Question: I'm using Sublime Text 3(Version 3.1.1, build 3176) on macOS High Sierra(Version 10.13.3).
I want to make 'SublimeLinter-cppcheck' plugin & 'cppcheck' work in my Sublime Text 3, so I installed them according to <URL> and other web sites.
Now my 'SublimeLinter.sublime-settings' is like this.
(I also use the plugin for Python, so there are settings for flake8.)
'''
{
"debug": true,
"linters": {
"cppcheck": {
"@disable": false,
"source": "source.cpp",
"lint_mode": "save",
"args": [],
"enable": "style",
"excludes": [],
"std": ["c++11"]
},
"flake8": {
"@disable": false,
"source": "source.py",
"args": ["--ignore=E111"],
"enable": "style",
"excludes": [],
}
},
}
'''
Then I check whether they were successfully installed or not with 'test.cpp' which is shown below.
'''
#include <iostream>
using namespace std;
int main()
{
cout << "it works" << endl;
return 0;
'''
This code has apparently an error, so if they were successfully installed, some lint results will appear in the code.
In the debug console, cppcheck seems to be working, so I think I succeeded to install it. Here is the output of debug console.
'''
SublimeLinter: sublime_linter.py:249: Delay buffer 28 for 0.1s
SublimeLinter: sublime_linter.py:249: Delay buffer 28 for 0.0s
SublimeLinter: linter.py:798: Checking lint mode background vs lint reason on_save
SublimeLinter: #98 linter.py:818: 'cppcheck' is linting 'test.cpp'
SublimeLinter: #98 linter.py:1174: Running ...
/Users/ASHIJANKEN/Desktop (working dir)
$ /usr/local/bin/cppcheck --template=gcc --inline-suppr --quiet --std=c++11 --enable=style /Users/ASHIJANKEN/Desktop/test.cpp
SublimeLinter: #98 linter.py:866: cppcheck output:
/Users/ASHIJANKEN/Desktop/test.cpp:6:0: warning: Invalid number of character '{' when no macros are defined. [syntaxError]
{
^
SublimeLinter: #98 linter.py:906: cppcheck: No match for line: '{'
SublimeLinter: #98 linter.py:906: cppcheck: No match for line: '^'
SublimeLinter: sublime_linter.py:432: Linting buffer 28 took 0.03s
'''
However, no lint result is appear in editing window.

I don't know why lint results don't appear. Where did I made mistakes?
I know that cppcheck doesn't work when lint_mode is background(<URL>. is it related to this strange behavior?
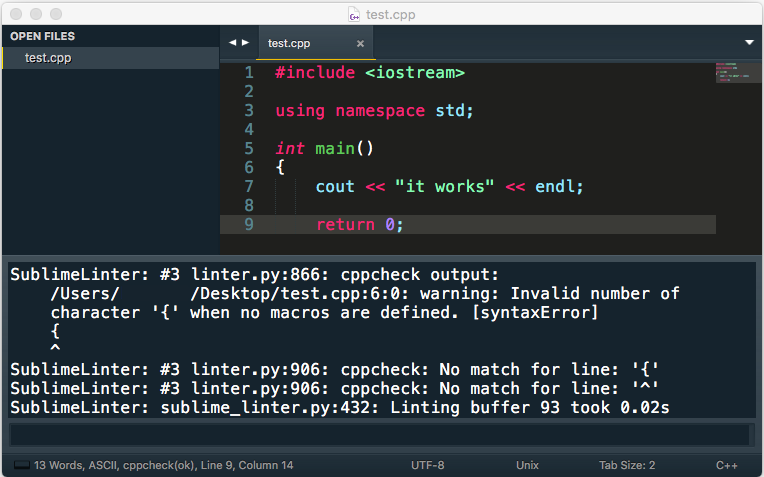
Answer: In my environment, finally I solved this problem with deleting the section below from 'SublimeLinter.sublime-settings'.
'''
"cppcheck": {
"@disable": false,
"source": "source.cpp",
"lint_mode": "save",
"args": [],
"enable": "style",
"excludes": [],
"std": ["c++11"]
},
'''
Now my 'SublimeLinter.sublime-settings' is shown below.
'''
{
"debug": true,
"linters": {
"flake8": {
"@disable": false,
"source": "source.py",
"args": ["--ignore=E111, E114"],
"enable": "style",
"excludes": [],
}
},
}
'''